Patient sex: F
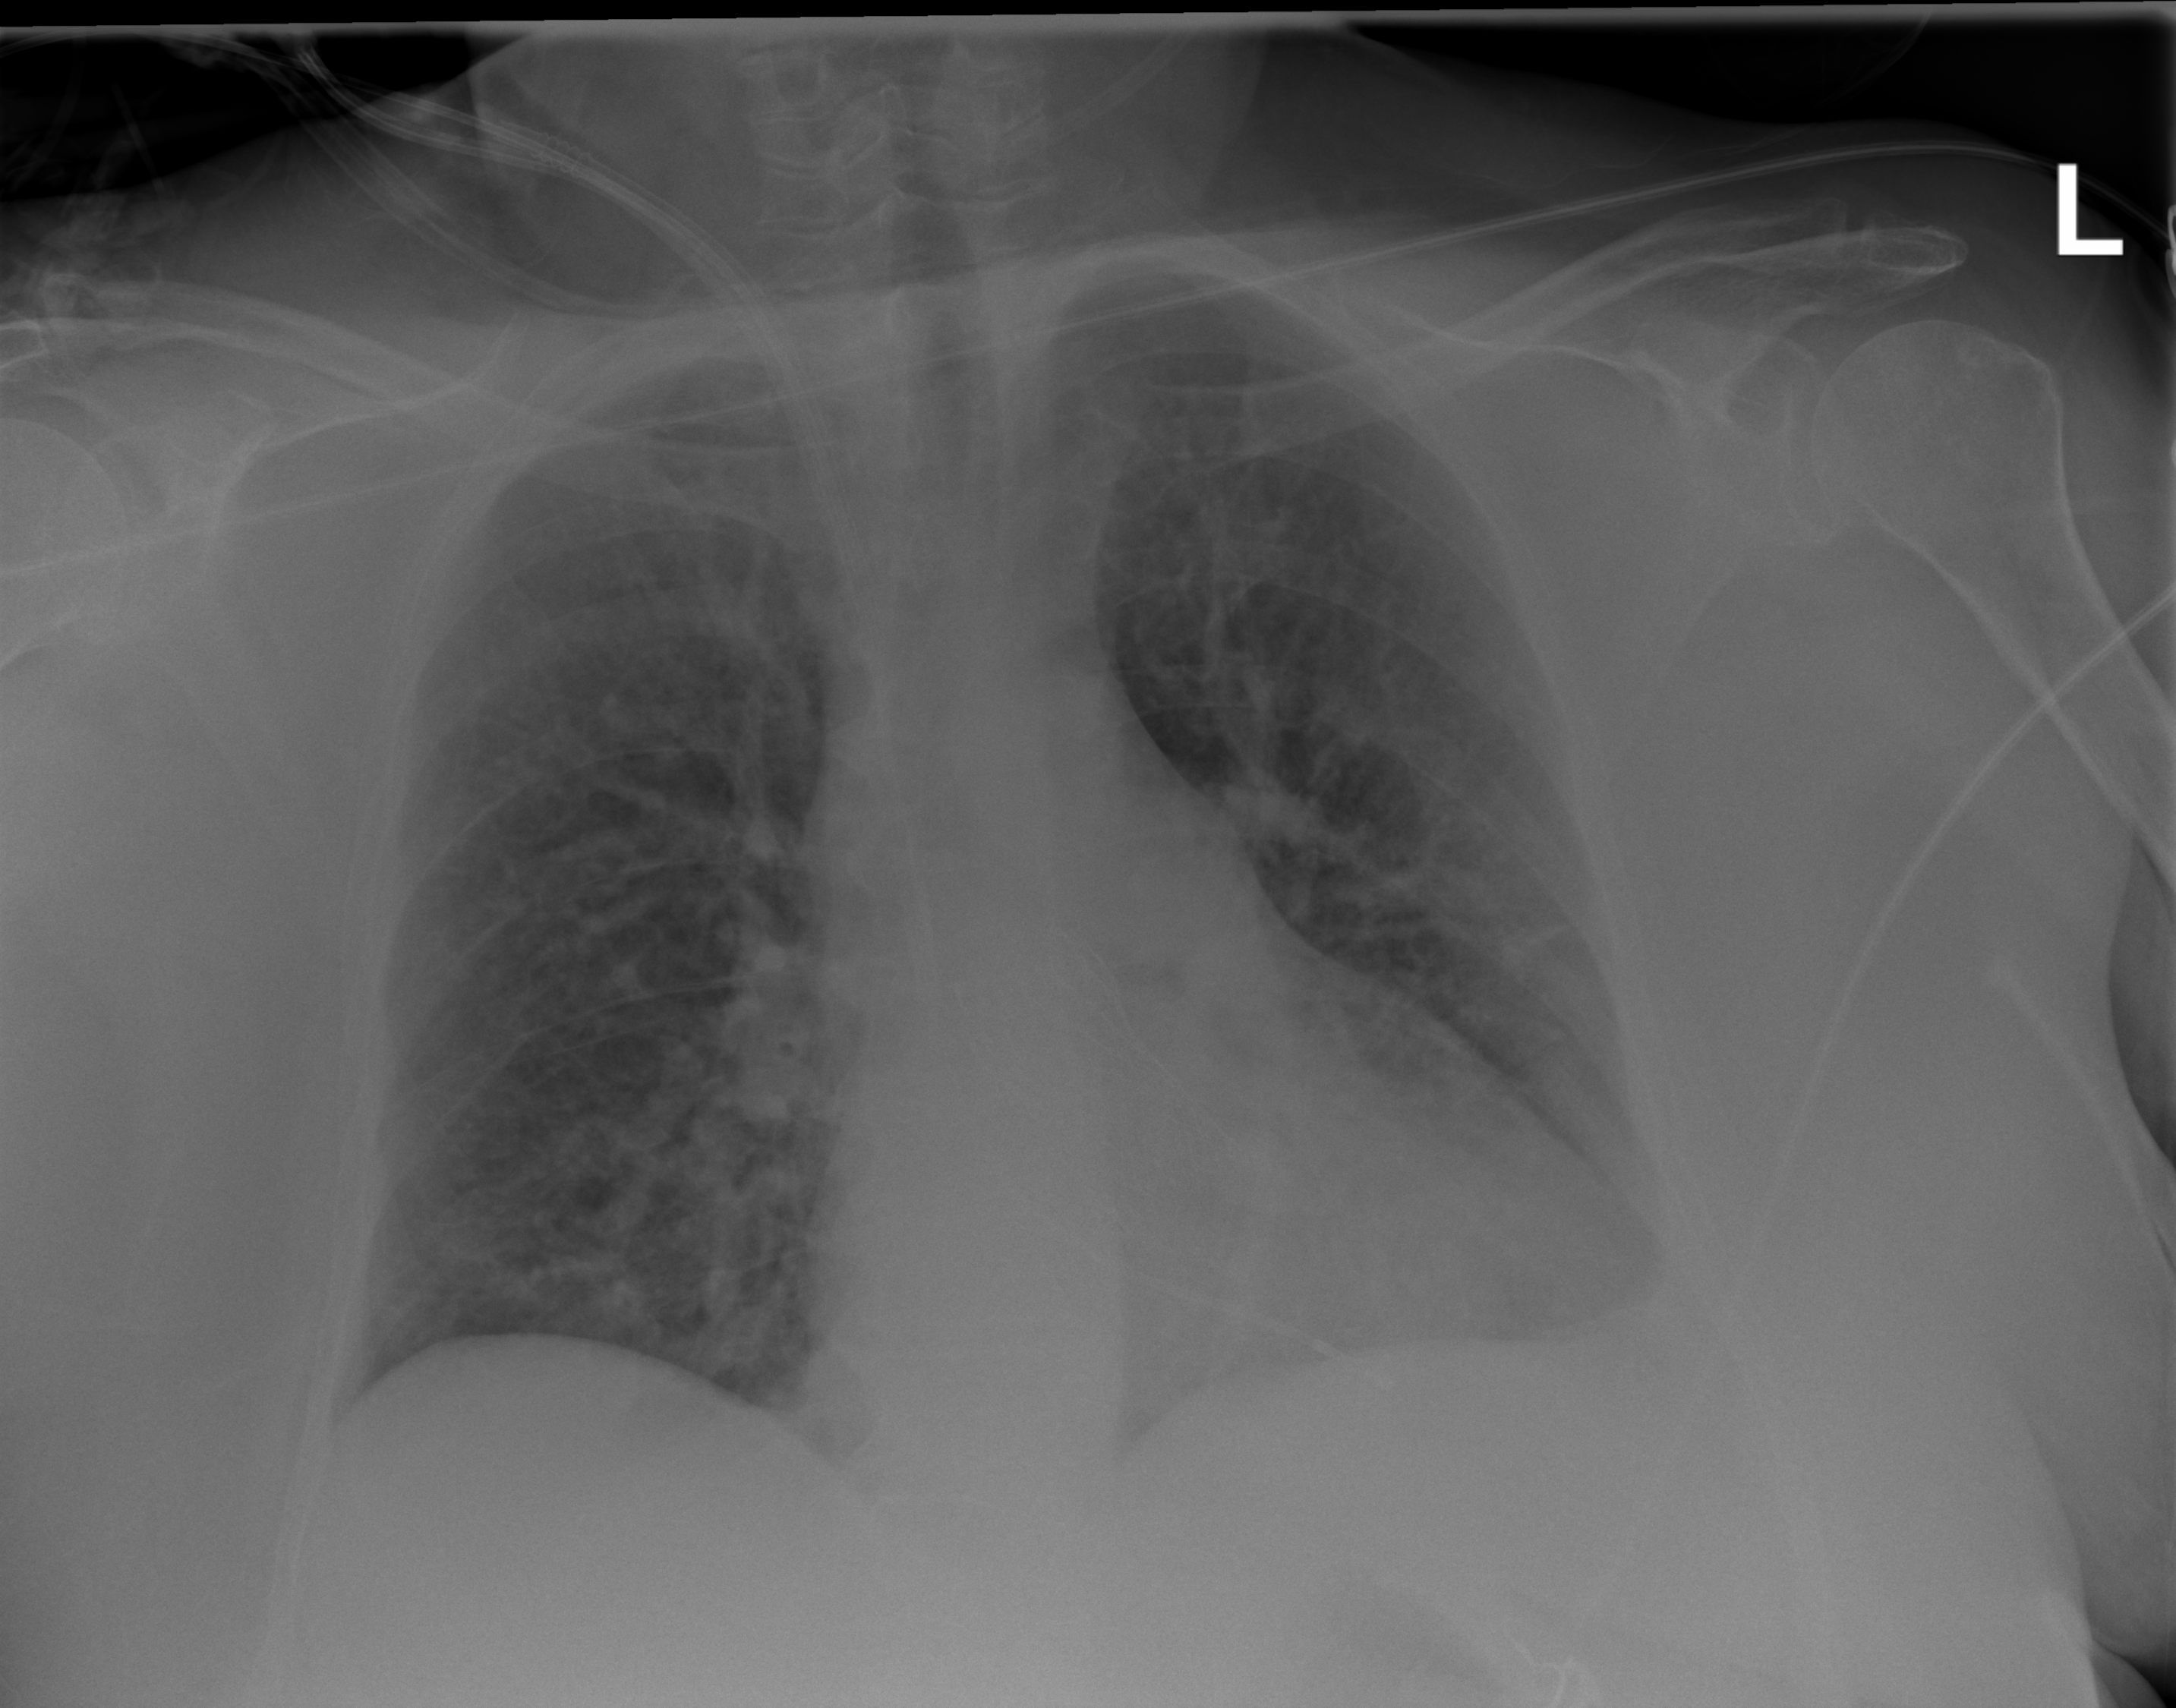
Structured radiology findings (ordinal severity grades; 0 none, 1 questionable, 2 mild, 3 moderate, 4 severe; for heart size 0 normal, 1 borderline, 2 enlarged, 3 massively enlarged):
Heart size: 2
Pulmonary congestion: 2
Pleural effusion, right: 0
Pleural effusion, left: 2
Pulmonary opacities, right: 1
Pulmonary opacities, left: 1
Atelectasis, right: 0
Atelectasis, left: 2